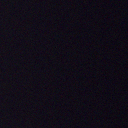
Screen state: off